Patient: sex M, age 43
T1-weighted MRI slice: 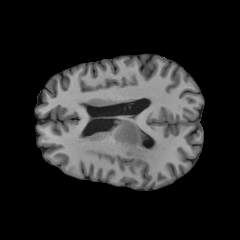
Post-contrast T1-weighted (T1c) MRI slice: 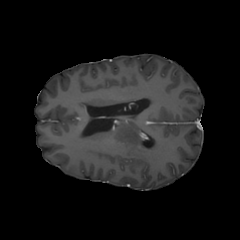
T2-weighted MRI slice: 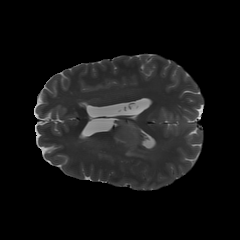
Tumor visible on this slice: yes
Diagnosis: Glioblastoma, IDH-wildtype
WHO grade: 4